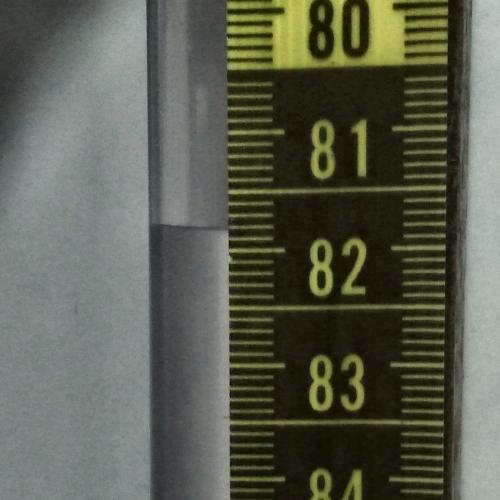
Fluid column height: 81.8 cm